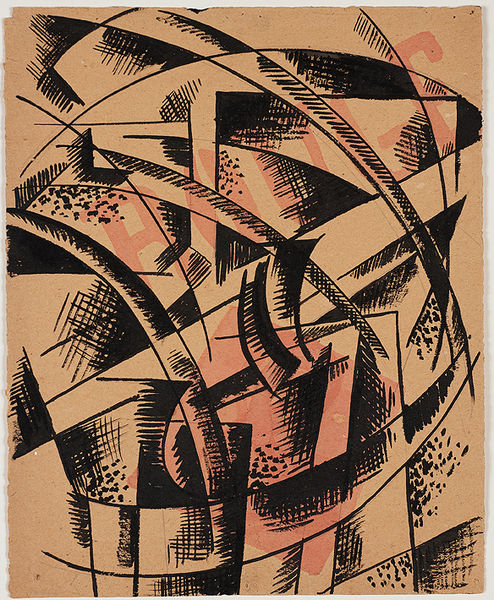
Titel: Composition 'ROUGE', Composition 'ROUGE'
Künstler: Liubov’ Sergeevna Popova
Standort: Amherst (Massachusetts, USA)
Institution: Mead Art Museum, Amherst College
Schlagwörter: red, black, pen, abstract, letter, lines, tan, text, crosshatching, line quality, curvilinear, neutral